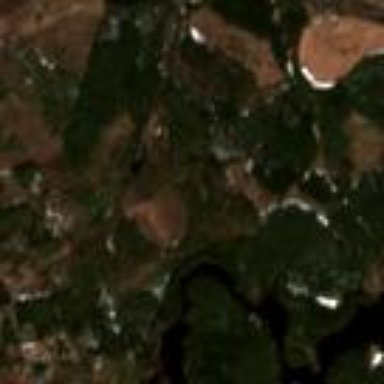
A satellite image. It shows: Mixed woodland with variety of leaf types and cycles.